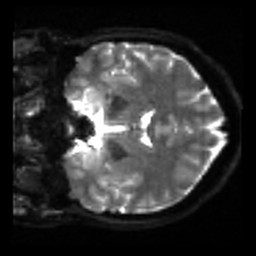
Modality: sbref
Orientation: coronal
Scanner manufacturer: siemens
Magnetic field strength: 3 T
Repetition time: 4 s
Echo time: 0.0594 s